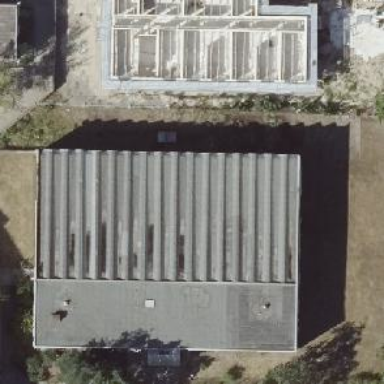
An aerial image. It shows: Sports hall building on leisure land.